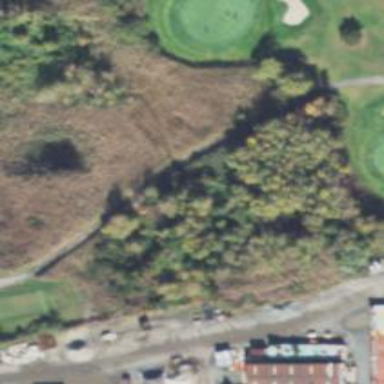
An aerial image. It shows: Path for both roads and golfers.